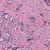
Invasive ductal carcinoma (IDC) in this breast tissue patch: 1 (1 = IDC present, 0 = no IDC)